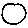
Label: circle